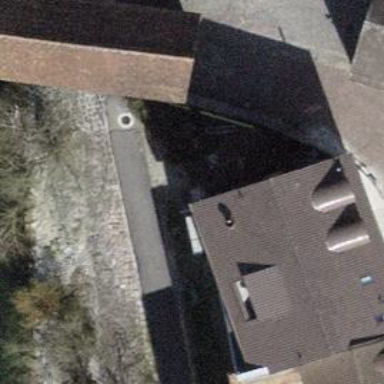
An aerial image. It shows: Retaining wall.